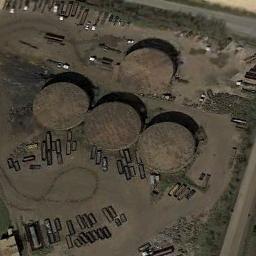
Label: storage_tank